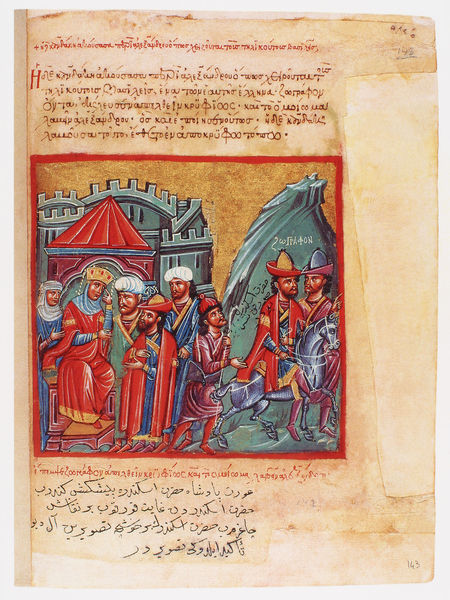
Titel: Der griechische Alexanderroman
Institution: Venedig, Hellenic Institute Codex Gr. 5
Schlagwörter: berg, blau, hut, männer, rot, krone, pferd, schrift, farbe, könig, soldaten, thron, schriftzeichen, burg, gemalt, seite, illustration, text, pergament, arabisch, turban, islam, zelt, codex, koran, illumination, islambuch, reitser